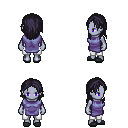
a pixel art fantasy rpg character, female body template, dark elf, purple skin, chain tabard jacket, white pants, raven long hairstyle, gray slippers, four views (front, back, left, right), 2x2 character sprite sheet, small pixel art, hard edges, no anti-aliasing